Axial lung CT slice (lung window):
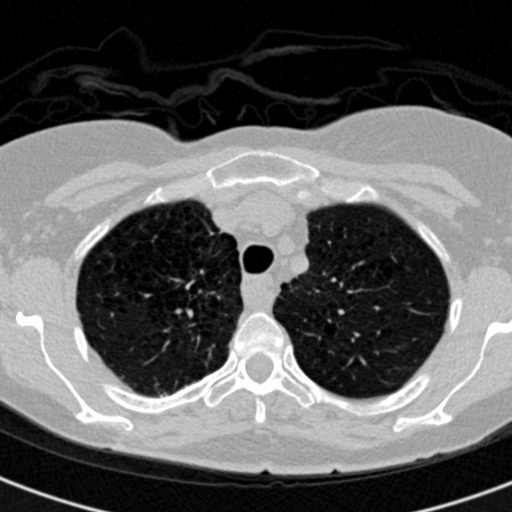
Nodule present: no